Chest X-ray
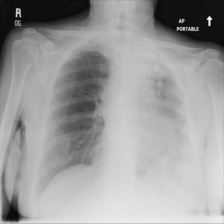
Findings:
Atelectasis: negative
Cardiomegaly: negative
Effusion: negative
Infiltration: positive
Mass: positive
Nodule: negative
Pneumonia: negative
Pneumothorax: negative
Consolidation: negative
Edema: negative
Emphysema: negative
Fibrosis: negative
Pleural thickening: negative
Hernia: negative